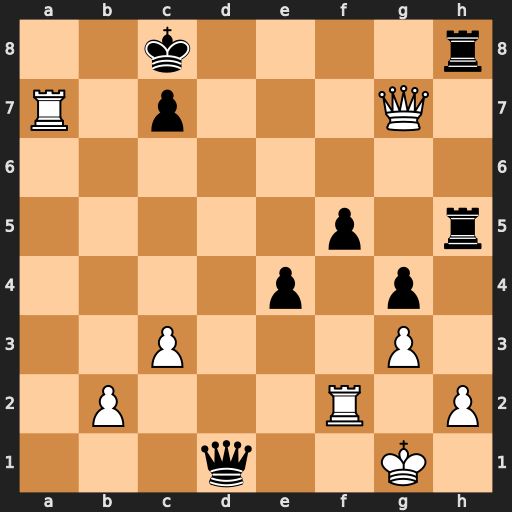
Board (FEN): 2k4r/R1p3Q1/8/5p1r/4p1p1/2P3P1/1P3R1P/3q2K1
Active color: w
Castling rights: -
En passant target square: -
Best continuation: Rf1 Qd6 Ra8+ Kb7 Rxh8